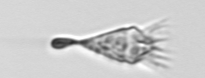
Label: Paratontonia_gracillima